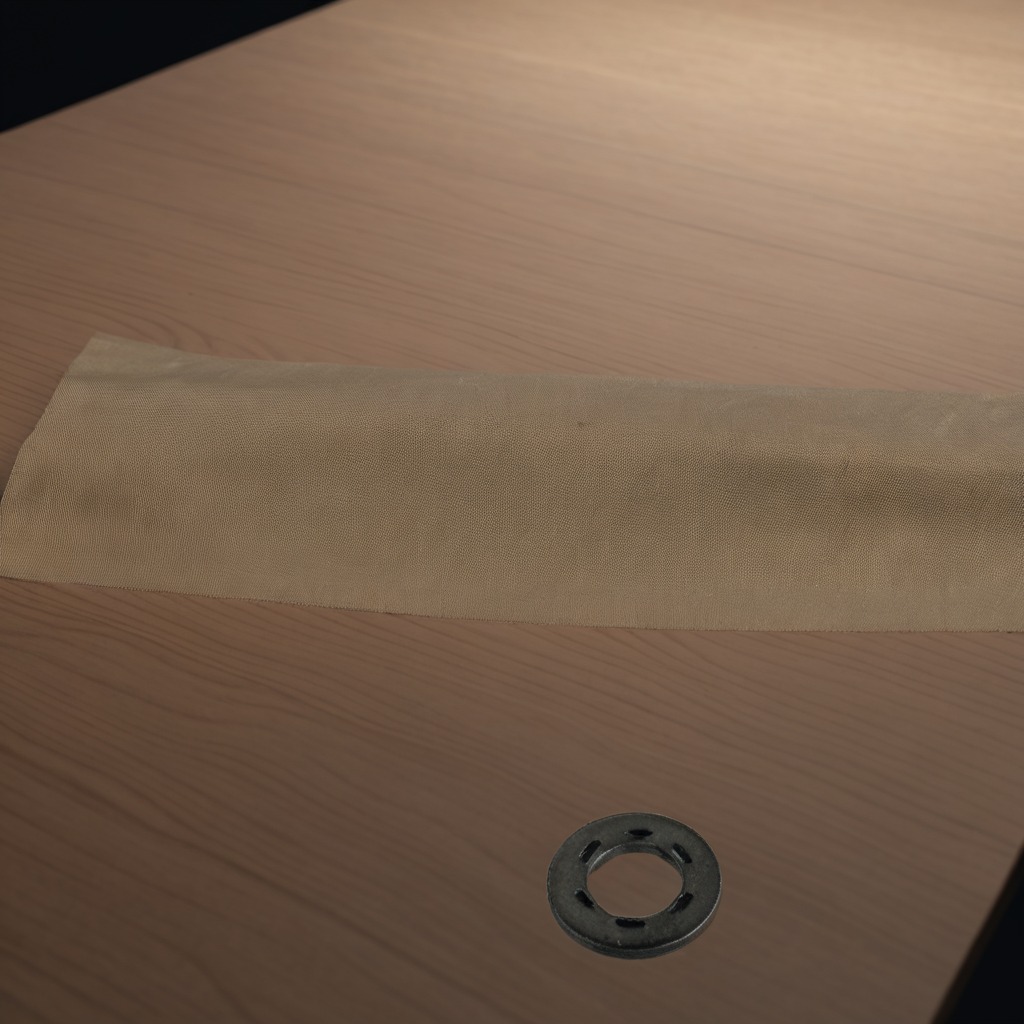
A flat metal washer lies on a wooden table inside a workshop at night.